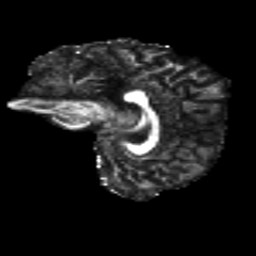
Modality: FA
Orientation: sagittal
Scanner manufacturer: siemens
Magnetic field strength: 3 T
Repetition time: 4.16 s
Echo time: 0.0806 s